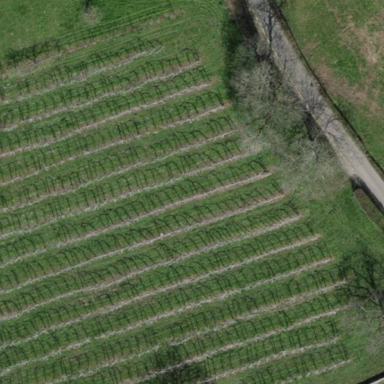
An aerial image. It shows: Vineyard with grape crops.